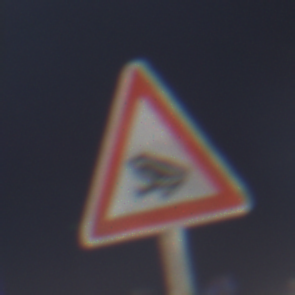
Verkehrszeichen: AmphibienwanderungRechts
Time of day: Night
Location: Outdoor (Urban)
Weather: PartlyCloudy
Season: NotSpecified
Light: Artificial